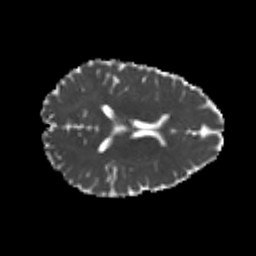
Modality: MD
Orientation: axial
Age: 24
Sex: female
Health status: healthy
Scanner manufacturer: philips
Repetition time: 7.389 s
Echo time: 0.08599 s